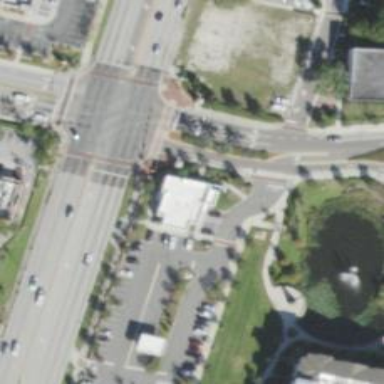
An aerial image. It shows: Marked crossing on the road.